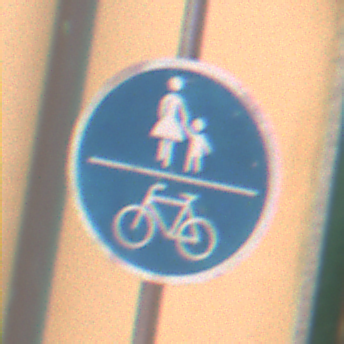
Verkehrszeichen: GemeinsamerGehUndRadweg
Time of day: Midday
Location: Outdoor (Urban)
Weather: Overcast
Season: NotSpecified
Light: Natural